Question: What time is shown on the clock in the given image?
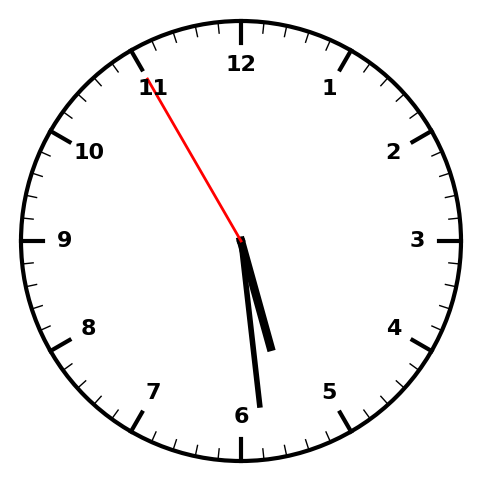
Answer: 05:28:55